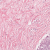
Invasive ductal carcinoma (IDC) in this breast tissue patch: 0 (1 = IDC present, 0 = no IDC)